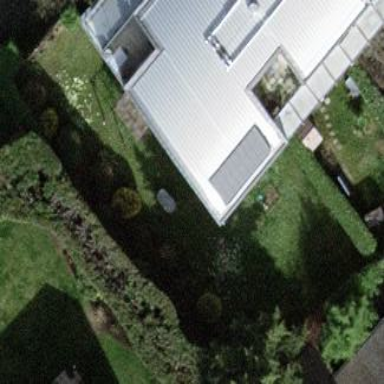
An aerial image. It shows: Garden enclosed by fence.